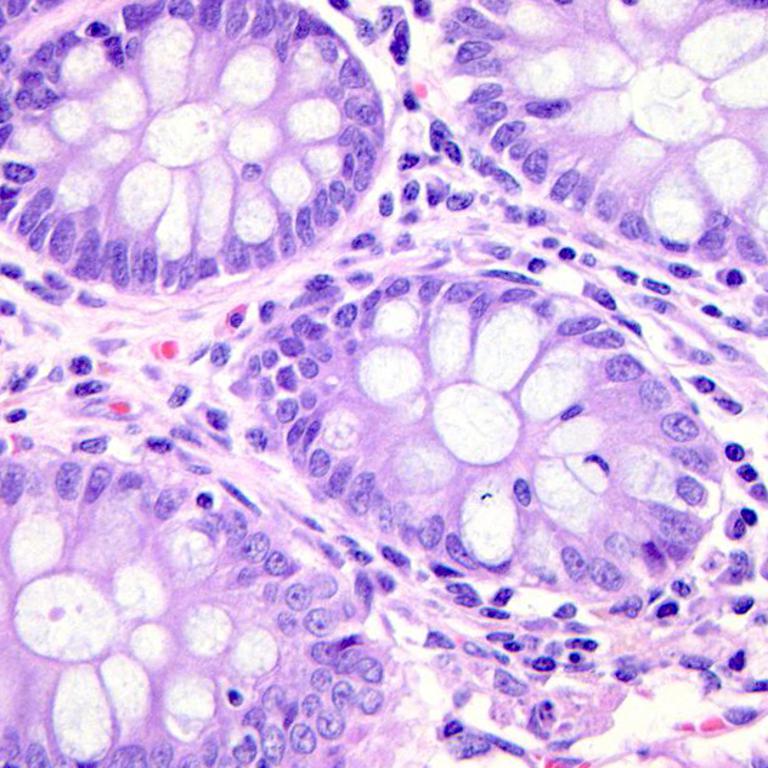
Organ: colon
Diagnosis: benign